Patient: sex F, age 57
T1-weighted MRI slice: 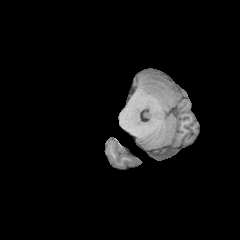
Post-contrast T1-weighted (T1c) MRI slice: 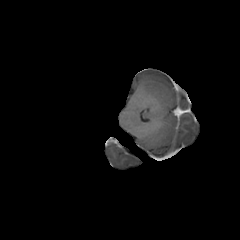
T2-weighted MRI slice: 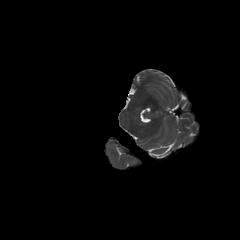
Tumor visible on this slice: no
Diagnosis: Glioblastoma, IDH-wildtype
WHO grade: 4